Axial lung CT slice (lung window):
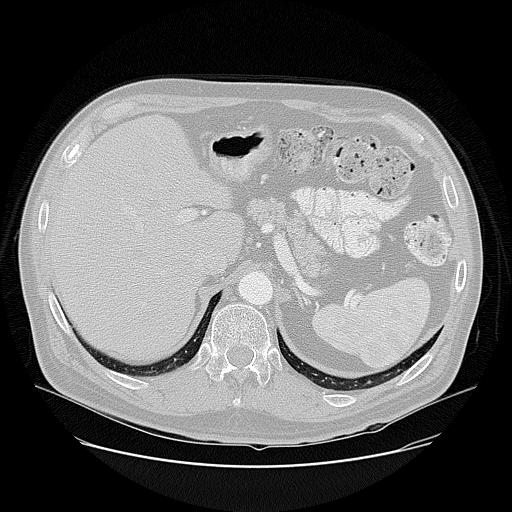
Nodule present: no